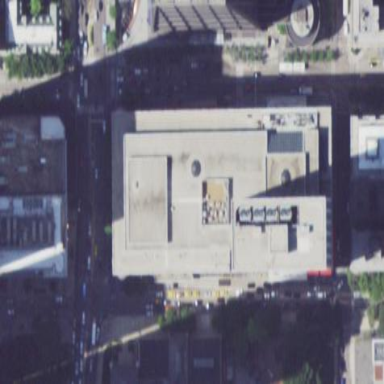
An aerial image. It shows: Building with flat concrete roof.